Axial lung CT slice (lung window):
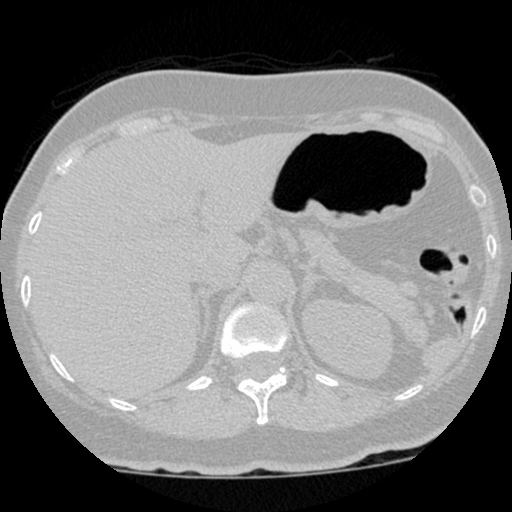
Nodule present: no